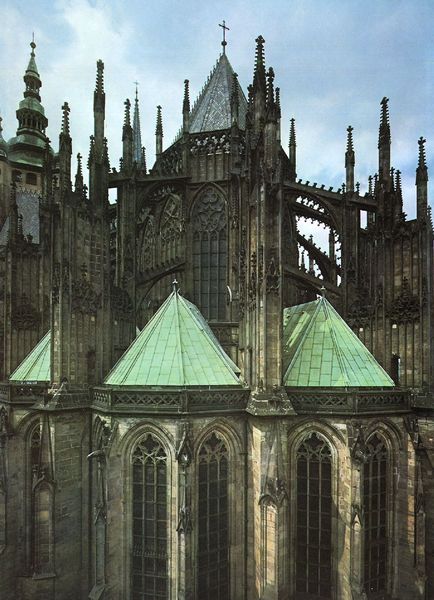
Titel: Prag, Veitsdom, Choransicht
Standort: Prag, Veitsdom (EU - Tschechische Republik)
Schlagwörter: himmel, grün, ausschnitt, fenster, pfeiler, schwarz, dach, stein, kirche, gotik, dächer, kuppel, hoch, fotografie, kreuz, religion, dom, münster, kathedrale, reims, rosette, spitzbogen, jesus, altarraum, chor, gothik, christentum, arke, strebepfeiler, köln, chorfenster, strebebogen, grünspan, kupferdach, freiburg, spitzboden, filialtürme